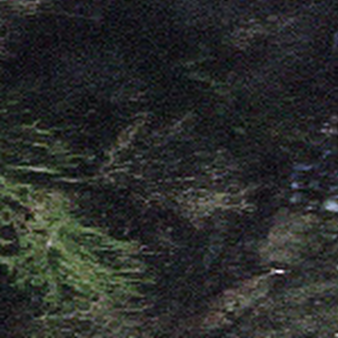
Label: other